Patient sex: M
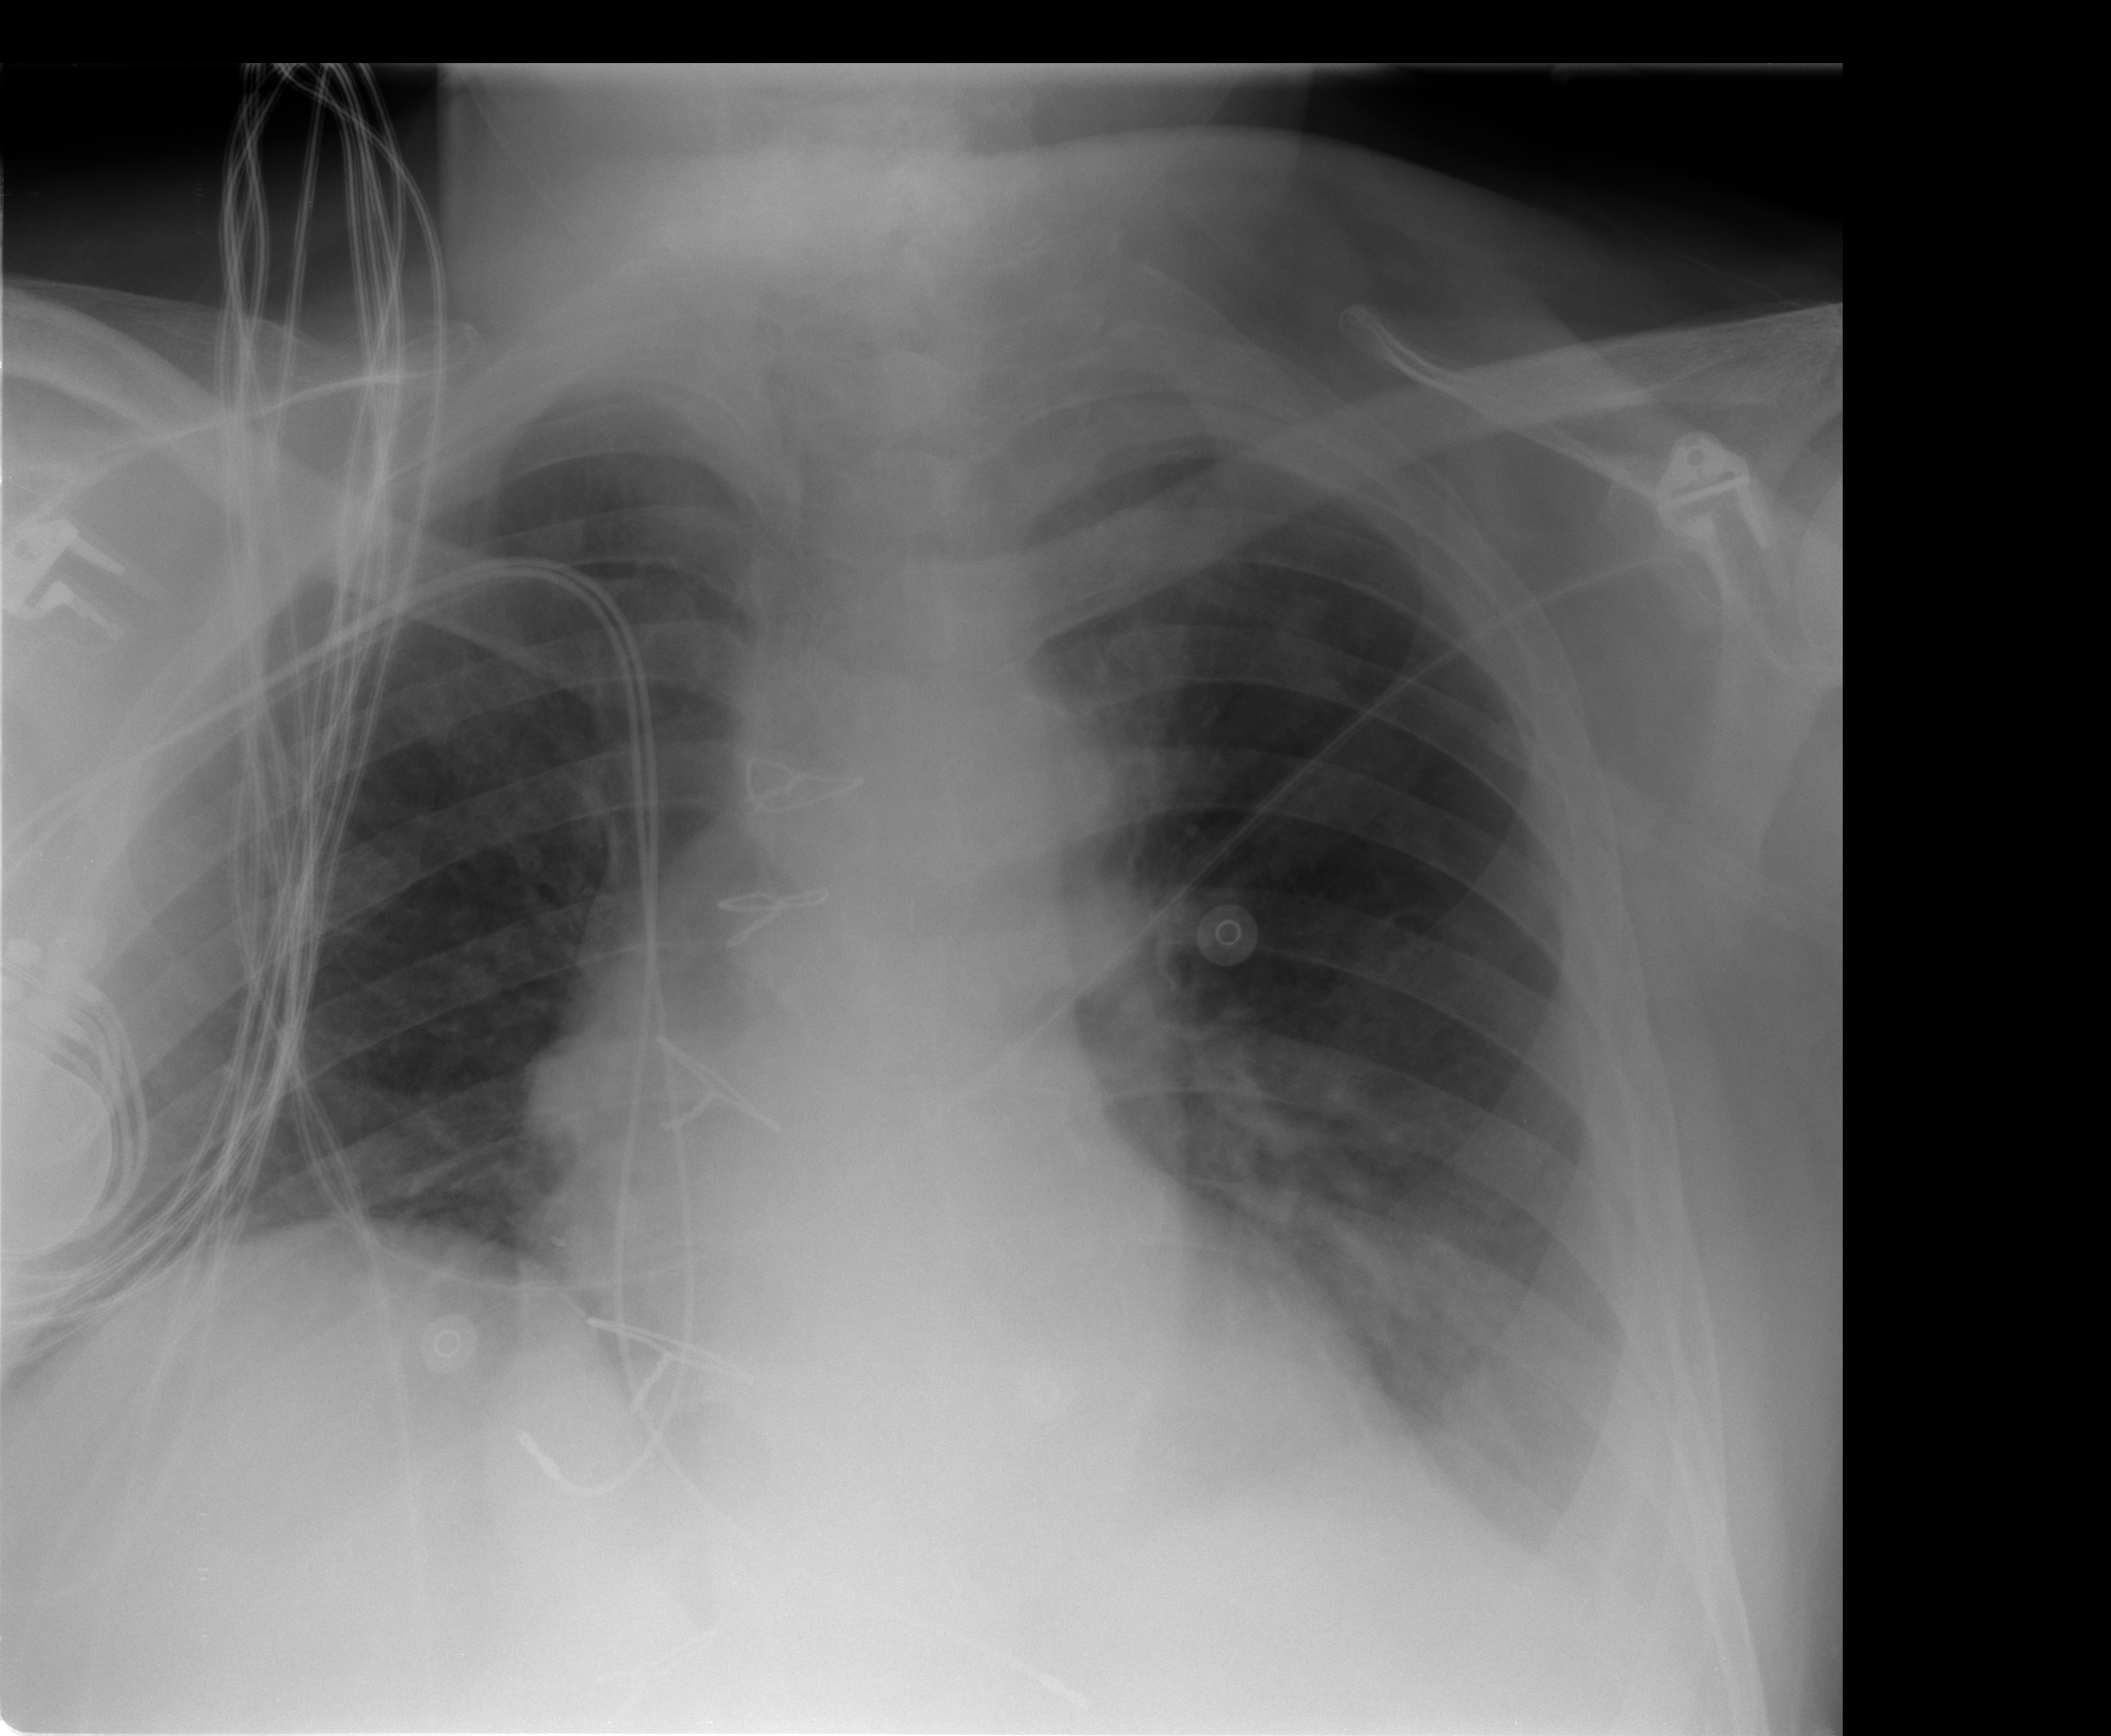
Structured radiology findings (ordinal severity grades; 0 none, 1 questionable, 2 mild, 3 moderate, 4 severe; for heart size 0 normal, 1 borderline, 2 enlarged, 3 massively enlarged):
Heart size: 0
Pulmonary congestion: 0
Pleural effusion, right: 0
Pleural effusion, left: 2
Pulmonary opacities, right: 0
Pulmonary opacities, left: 1
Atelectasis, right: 1
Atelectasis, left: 2